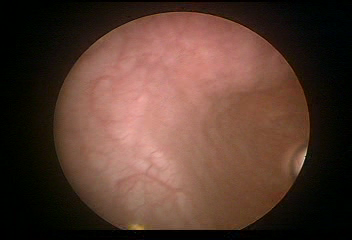
Modality: WLC
Class: Normal mucosa
Bladder cancer association: No